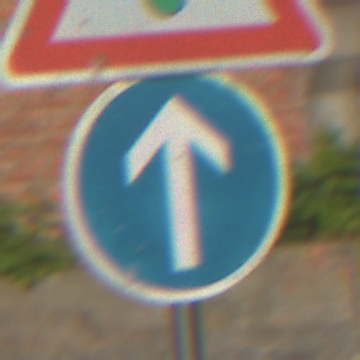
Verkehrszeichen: VorgeschriebeneFahrtrichtungGeradeaus
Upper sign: Lichtzeichenanlage
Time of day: MorningAfternoon
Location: Outdoor (Suburban)
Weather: PartlyCloudy
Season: NotSpecified
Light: Natural